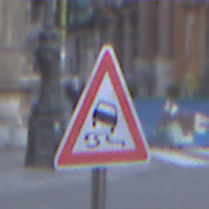
Verkehrszeichen: SchleuderOderRutschgefahr
Umgebung: Outdoor, Urban
Tageszeit: SunriseSunset
Wetter: PartlyCloudy
Licht: Natural
Jahreszeit: NotSpecified
Kontrast: LowContrast